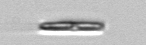
Label: pennate